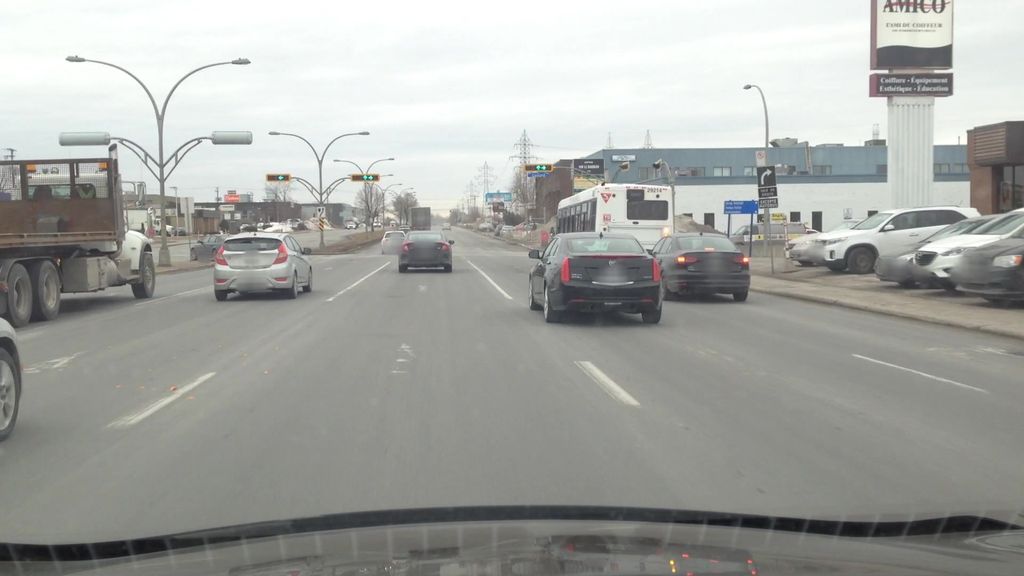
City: montreal